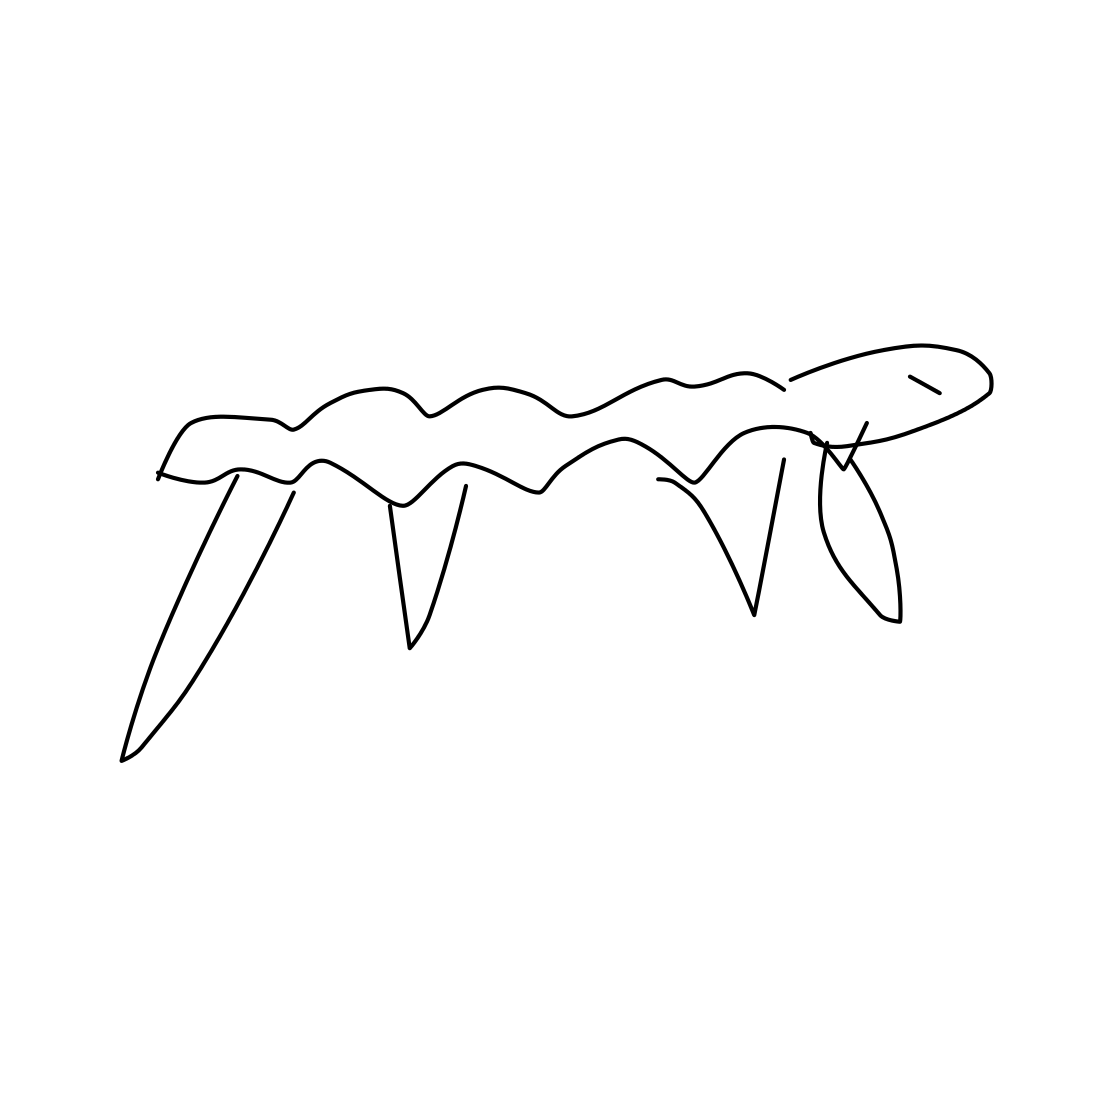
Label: ant